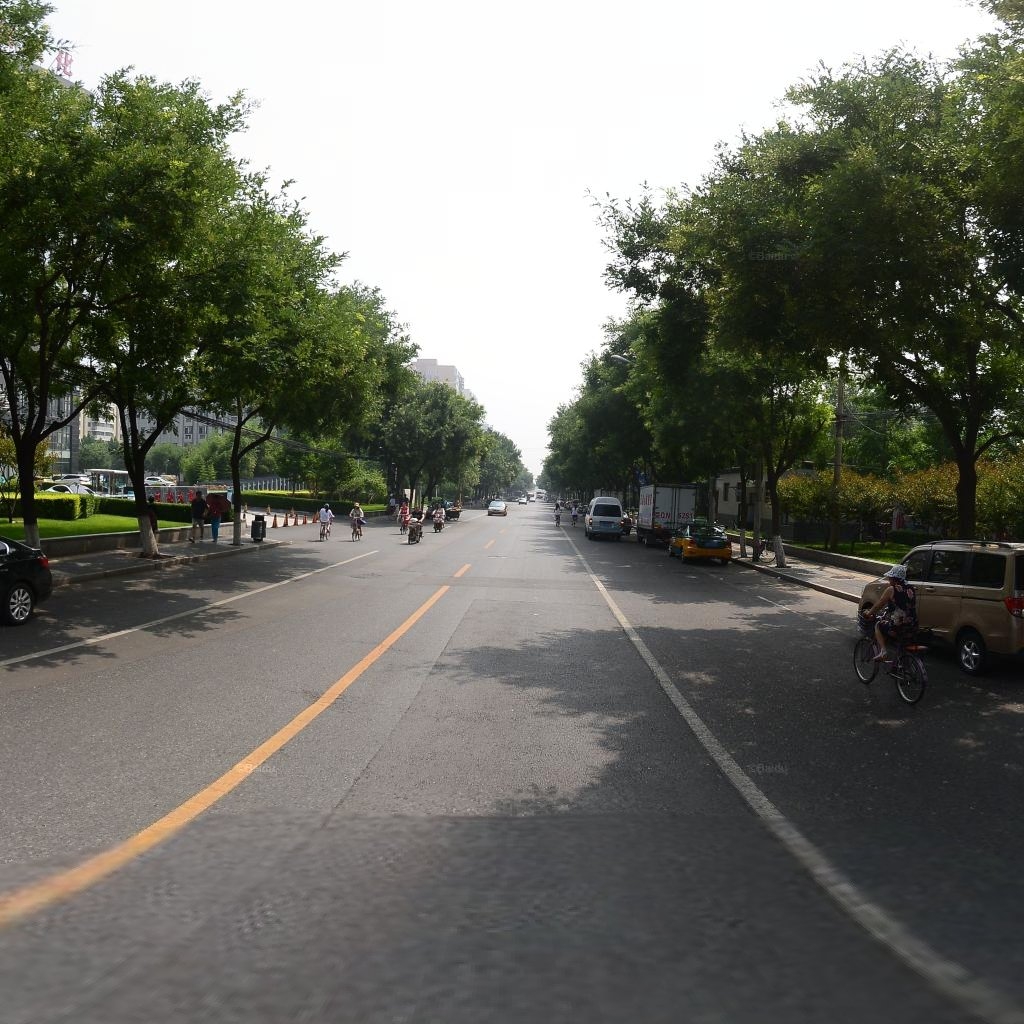
Region: Xicheng
Road damage annotations: manhole cover, longitudinal crack